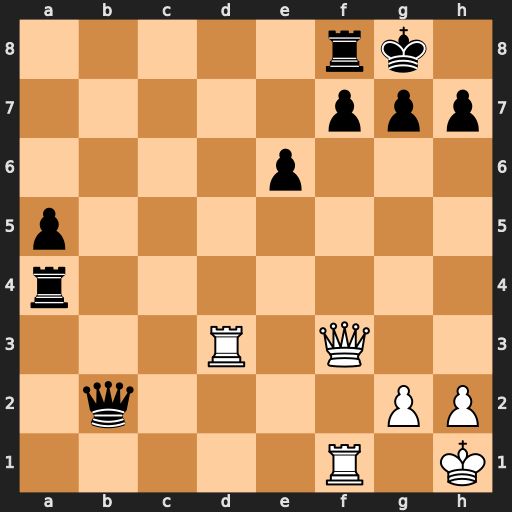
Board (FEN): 5rk1/5ppp/4p3/p7/r7/3R1Q2/1q4PP/5R1K
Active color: w
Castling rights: -
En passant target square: -
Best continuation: Qxf7+ Rxf7 Rd8+ Rf8 Rfxf8#